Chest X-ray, AP view. Patient: 52 years old, sex F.
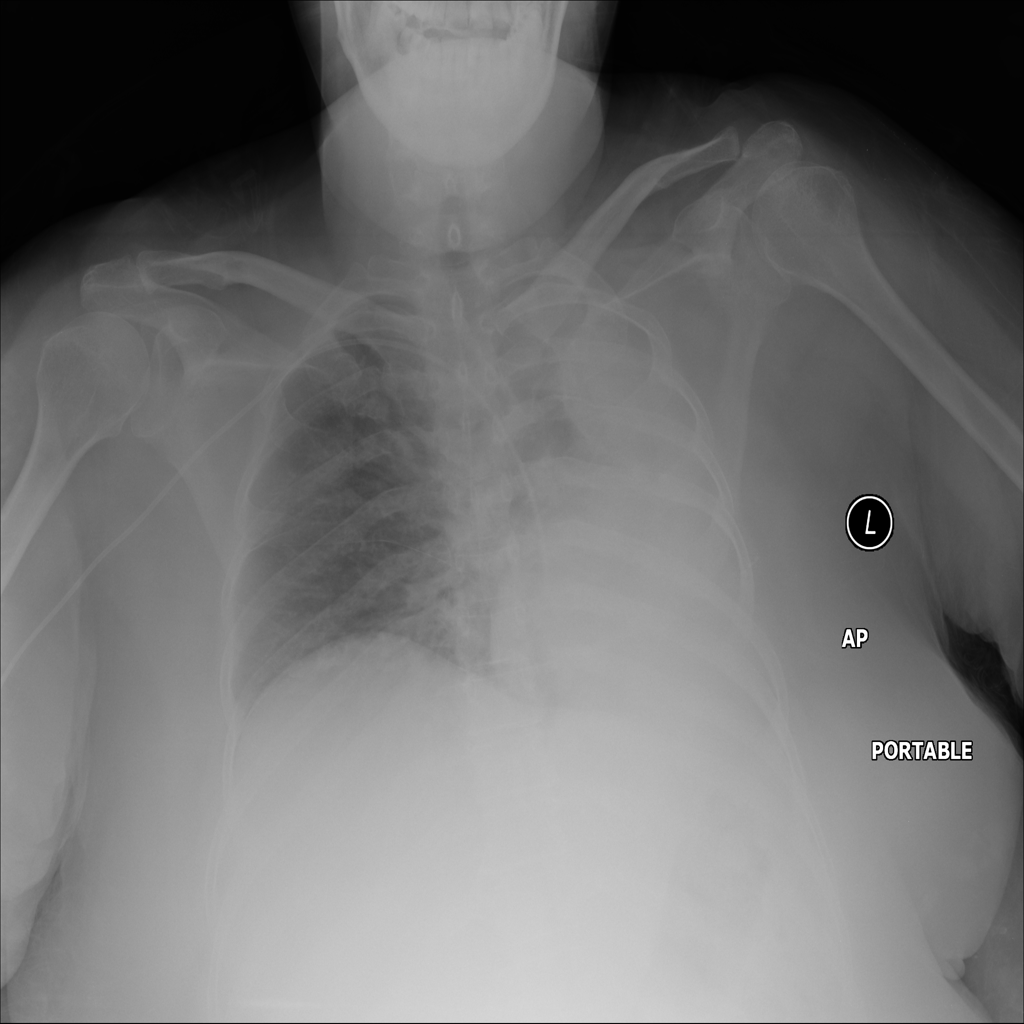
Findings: No Finding